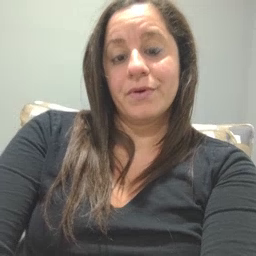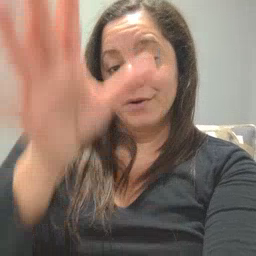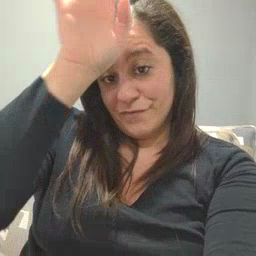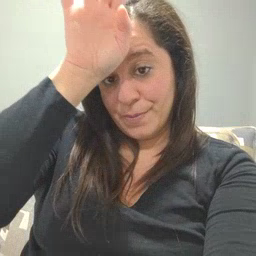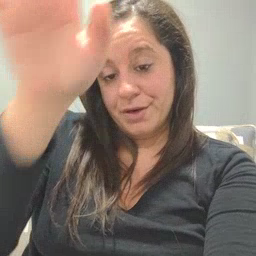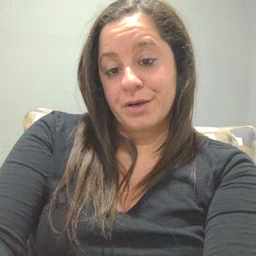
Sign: fireman